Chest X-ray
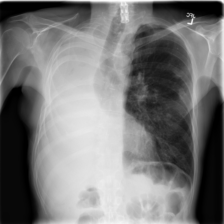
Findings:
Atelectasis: negative
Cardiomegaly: negative
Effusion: negative
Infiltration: negative
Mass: negative
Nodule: positive
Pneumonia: negative
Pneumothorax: negative
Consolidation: negative
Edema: negative
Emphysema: negative
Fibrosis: negative
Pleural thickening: negative
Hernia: negative